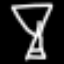
Label: hourglass